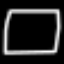
Label: square